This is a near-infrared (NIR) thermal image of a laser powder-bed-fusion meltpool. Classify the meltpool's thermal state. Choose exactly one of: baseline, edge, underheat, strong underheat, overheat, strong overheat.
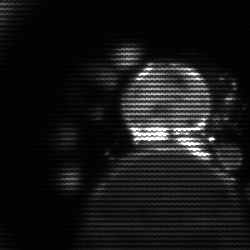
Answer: baseline